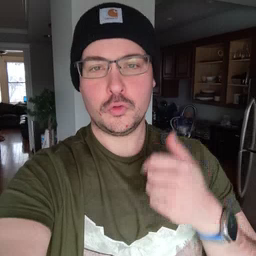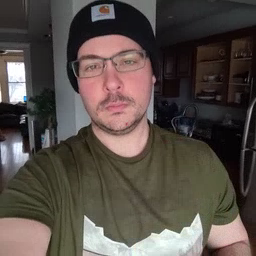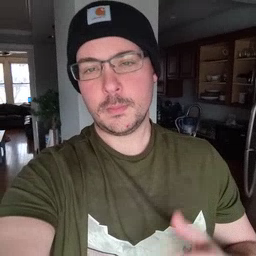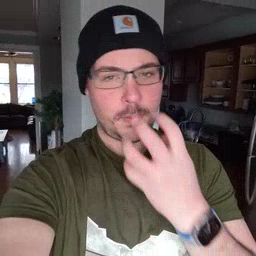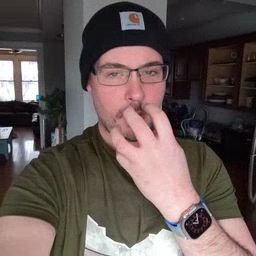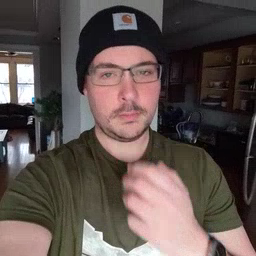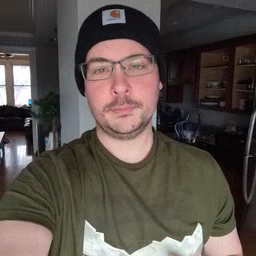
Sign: mad